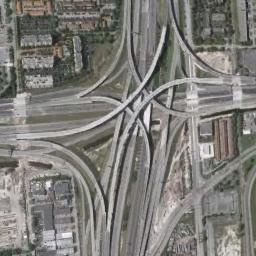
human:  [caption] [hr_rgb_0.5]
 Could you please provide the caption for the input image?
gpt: The directional overpass is over the roads in the city .

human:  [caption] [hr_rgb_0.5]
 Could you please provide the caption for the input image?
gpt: There are many buildings of different shapes on the overpass .

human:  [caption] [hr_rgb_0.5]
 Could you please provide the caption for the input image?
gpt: The overpass is next to some houses .

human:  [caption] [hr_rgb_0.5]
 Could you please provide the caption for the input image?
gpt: There are many buildings around the overpass .

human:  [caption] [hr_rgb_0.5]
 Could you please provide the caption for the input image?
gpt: This overpass intersects the road at right angle  And a white car is moving on it .